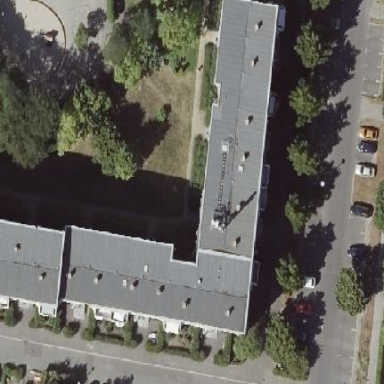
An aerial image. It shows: Building with apartments and flat roof.